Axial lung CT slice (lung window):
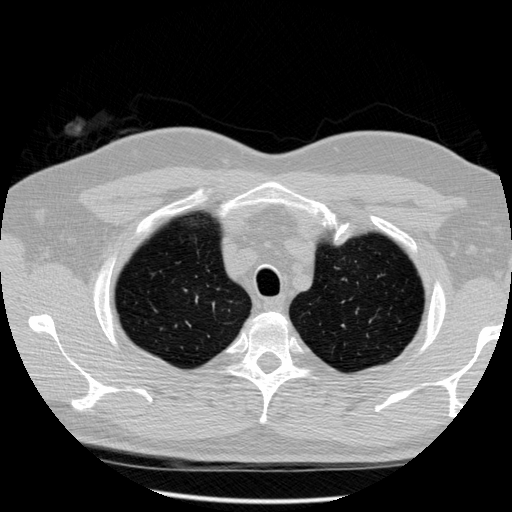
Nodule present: no